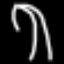
Label: palm tree